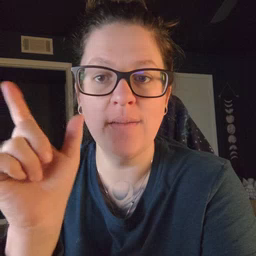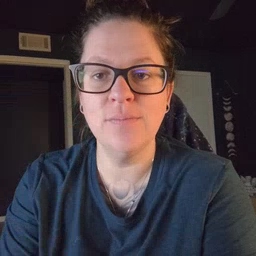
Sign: wake